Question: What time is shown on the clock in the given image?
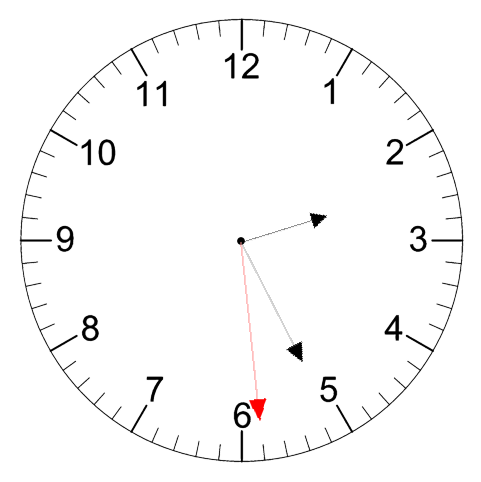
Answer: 02:25:29